The plot is a signal-to-image rendering of a rotating shaft's vibration measurement. What is the most likely rotor condition (normal, misalignment, unbalance, looseness)?
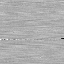
Answer: unbalance